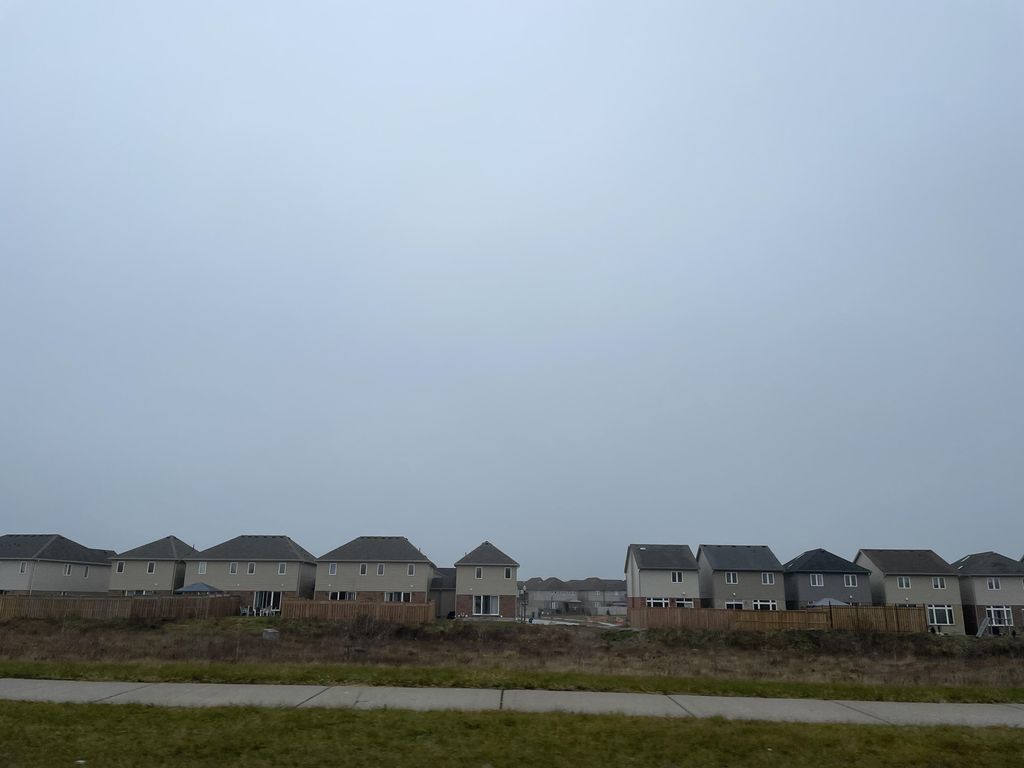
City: kitchener-waterloo